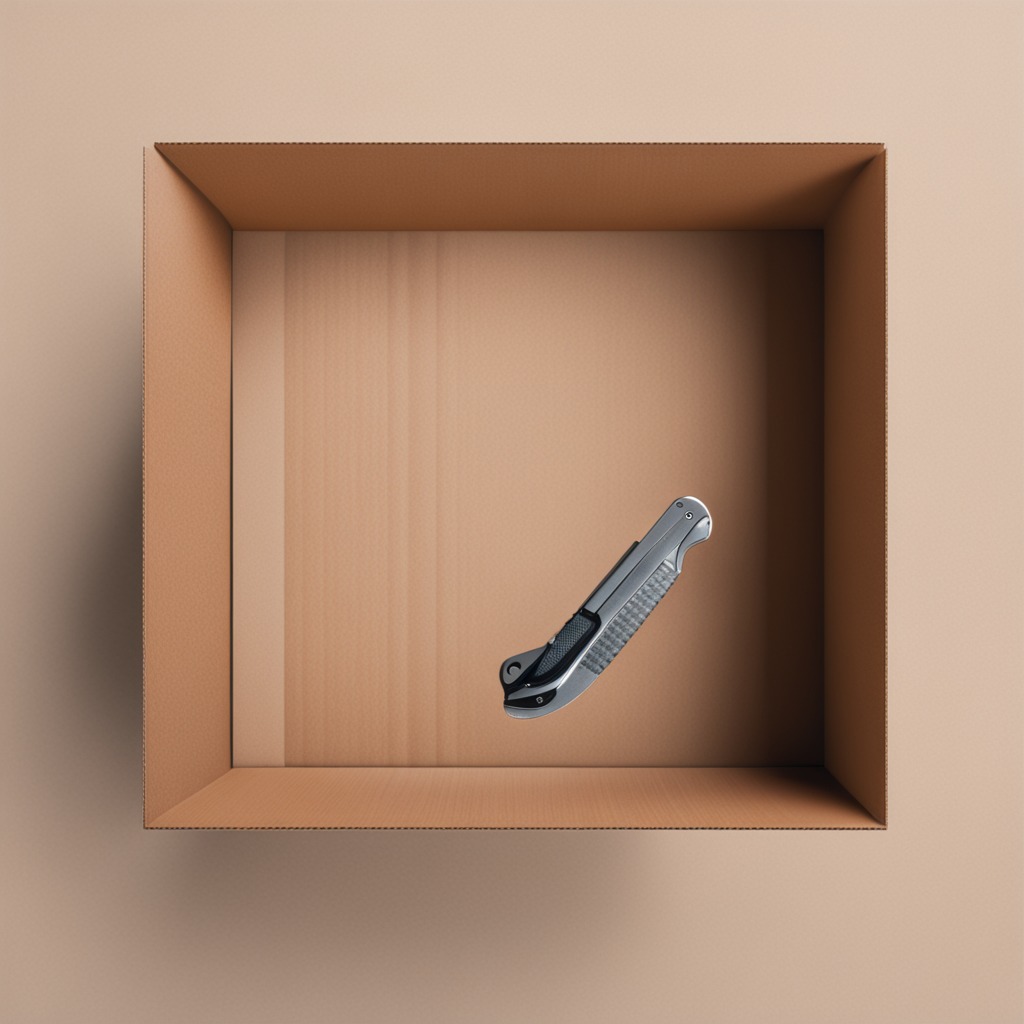
A utility knife is lying on a clean dry cardboard box surface in an outdoor workshop during daytime bright natural light soft shadows slightly creased but